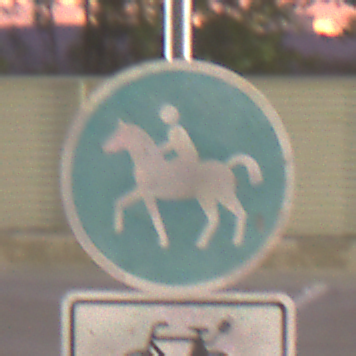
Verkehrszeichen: Reitweg
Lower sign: EinspurigeFahrzeugeFrei4
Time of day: SunriseSunset
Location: Outdoor (Urban)
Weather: PartlyCloudy
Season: NotSpecified
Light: Artificial